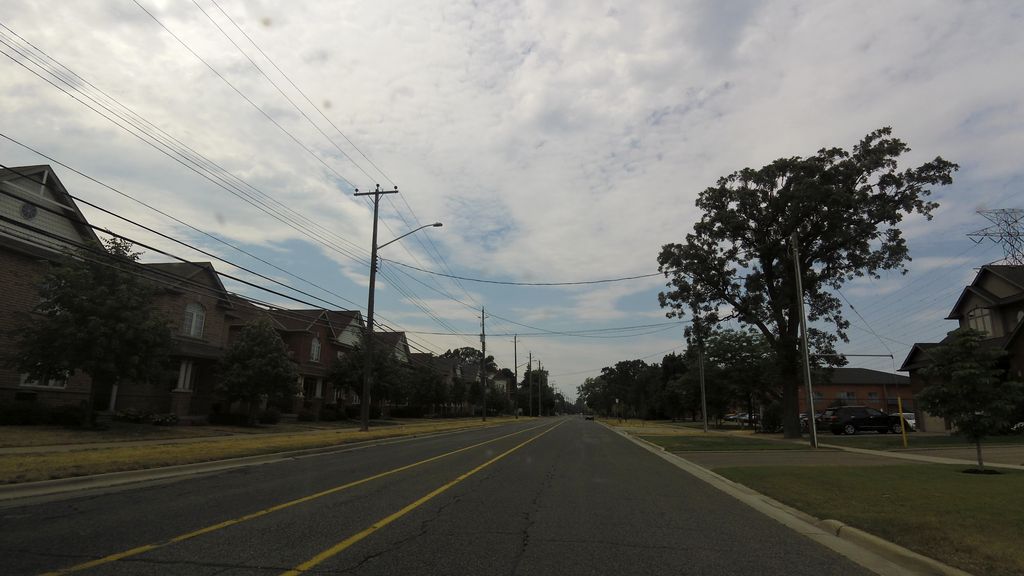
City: hamilton